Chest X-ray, AP view. Patient: 63 years old, sex F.
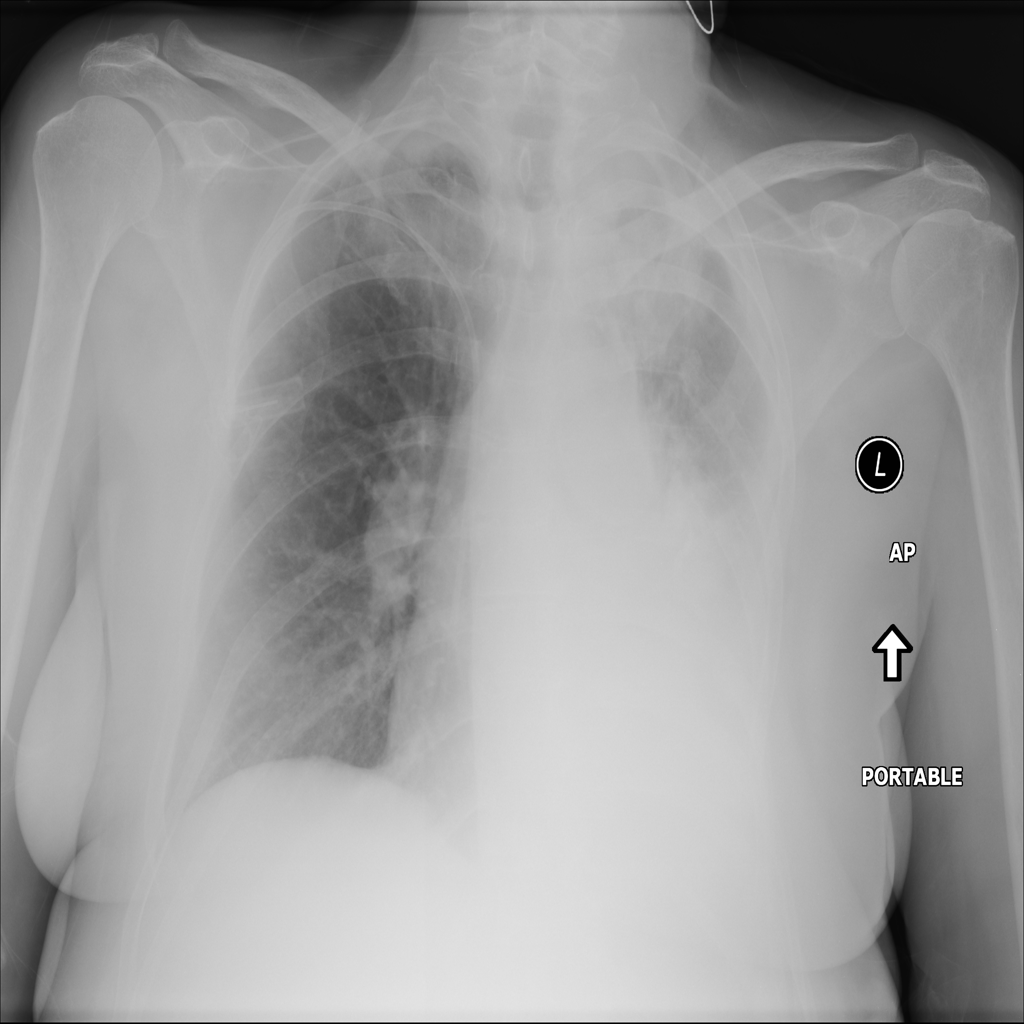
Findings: Mass